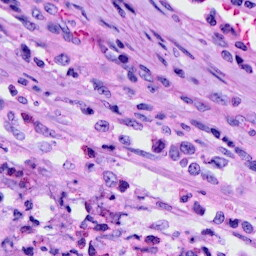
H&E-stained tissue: Cervix